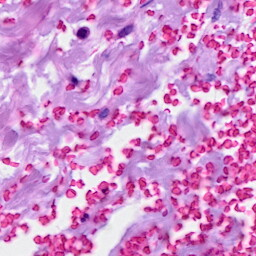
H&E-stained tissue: Breast